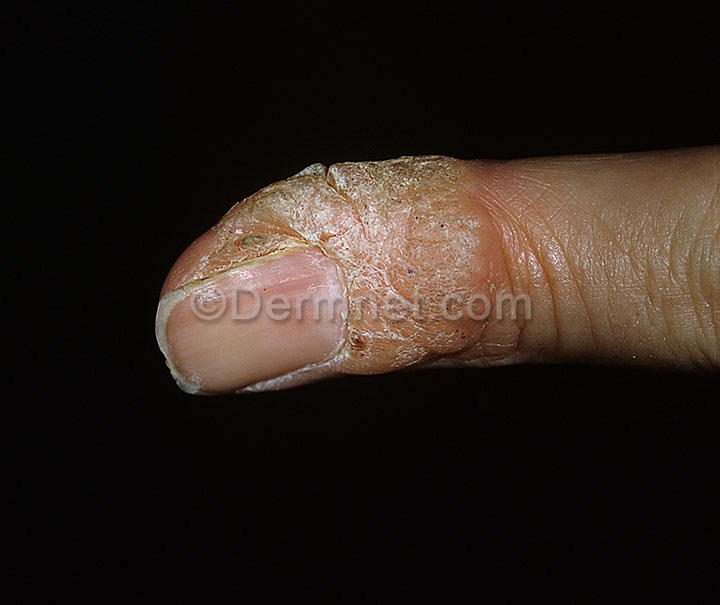
Disease: Warts Molluscum and other Viral Infections